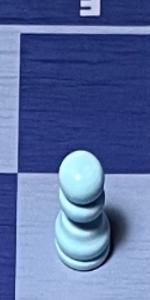
Label: Pawn_White